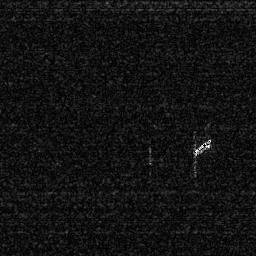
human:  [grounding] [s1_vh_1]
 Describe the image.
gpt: In the satellite image, there is  <ref>1 medium ship </ref> <box>[[73, 52, 83, 60, 0]]</box> located at right.